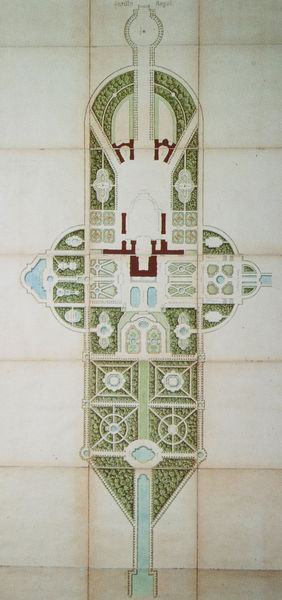
Titel: Plan der Parkanlage von Herrenchiemsee
Künstler: Carl Joseph von Effner
Schlagwörter: baum, blau, wasser, bäume, grün, teich, blumen, braun, skizze, zeichnung, anlage, gebäude, haus, park, rasen, rot, schloss, beige, ornament, alt, architektur, barock, felder, kanal, kirche, wege, pflanze, pflanzen, renaissance, wald, brunnen, bassin, garten, papier, ansicht, bogen, flächen, hof, sepia, französisch, dekoration, symmetrie, aufsicht, kreuz, dom, strahlen, fliesen, kreise, fliese, entwurf, kathedrale, halbrund, quadrate, geometrisch, karte, alleen, struktur, beete, diagonale, parterre, plan, gärten, tempel, prunk, wasserbecken, geometrie, quadrat, sakral, labyrinth, bauten, grundriss, aufbau, aufriss, nischen, etage, versailles, rondell, barockgarten, schlossanlage, gartenanlage, zeicnung, gartenarchitektur, schlossgarten, landschaftsarchitektur, formal, gekippt, labyrint, rondells, bosketten, verssailes, garten formal, kwadrat, kwadratisch, kein pronlem, gartebn, anlge